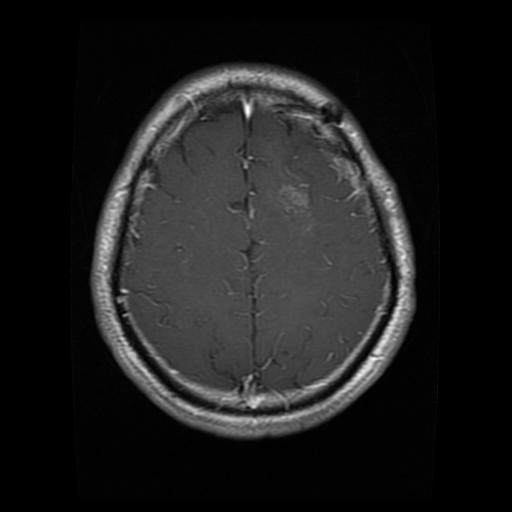
Label: glioma